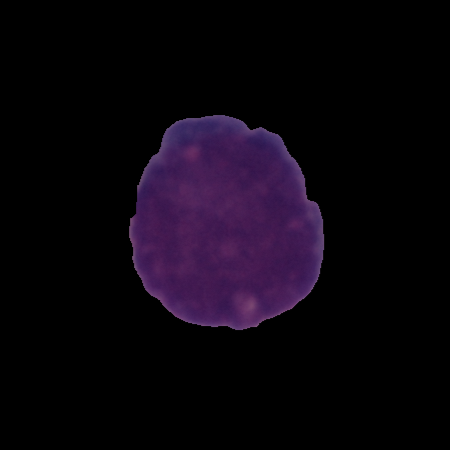
Label: cancer